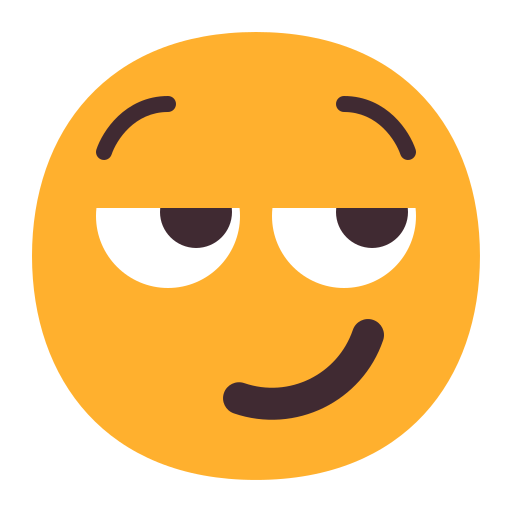
smirking face flat